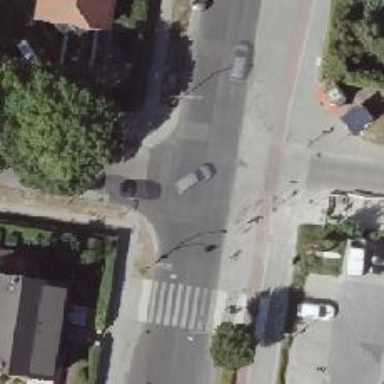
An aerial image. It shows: Tertiary road with asphalt surface. Separate sidewalks on both sides of the road.